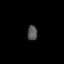
Tissue: lung
Cell type: Epithelial cells
Senescence score: 0.1121
Nuclear area (px): 150
Mean DAPI intensity: 81.72